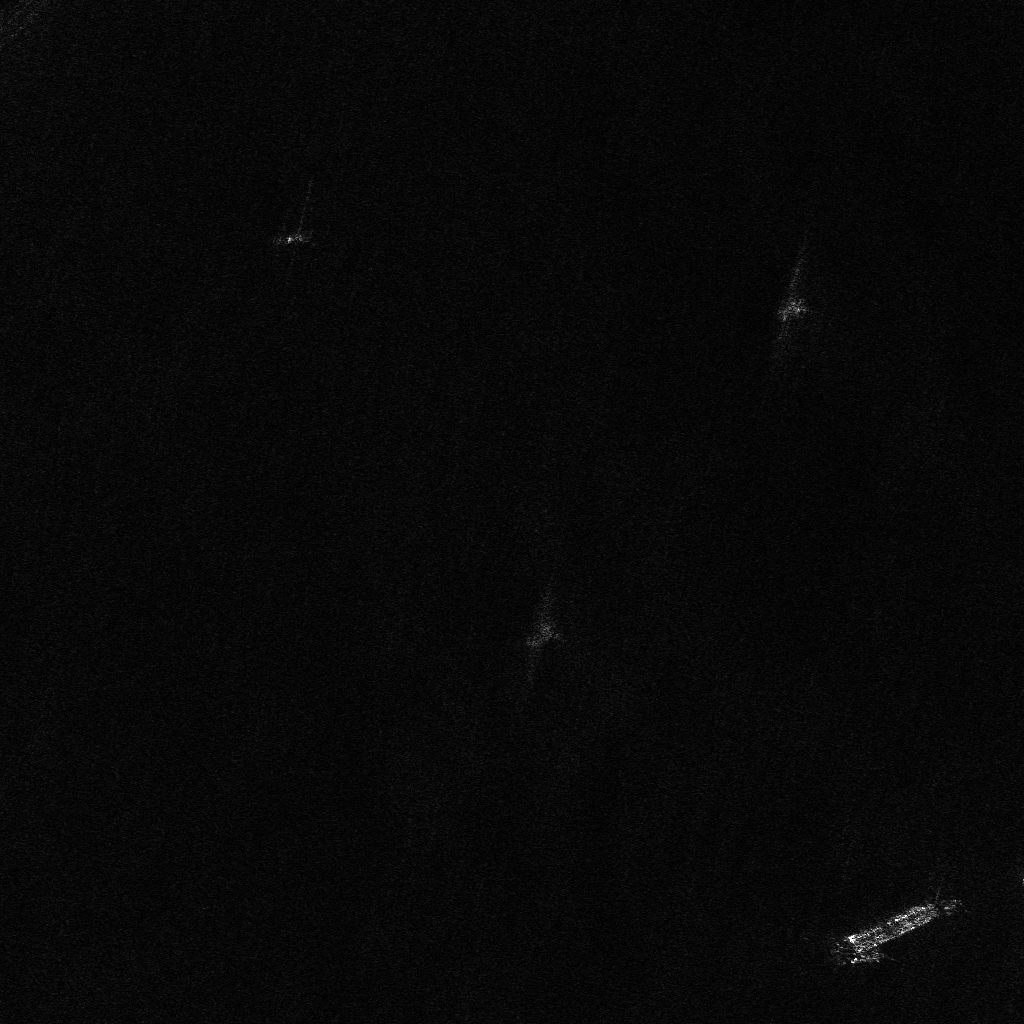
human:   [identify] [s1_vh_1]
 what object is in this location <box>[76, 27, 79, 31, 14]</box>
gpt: <ref>1 medium container at the top right</ref>

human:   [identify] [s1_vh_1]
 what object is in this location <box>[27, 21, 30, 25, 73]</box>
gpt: <ref>1 medium container at the top left</ref>